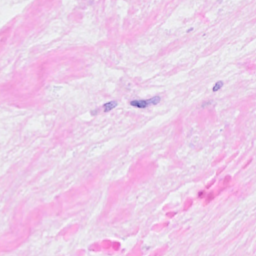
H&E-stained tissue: Breast